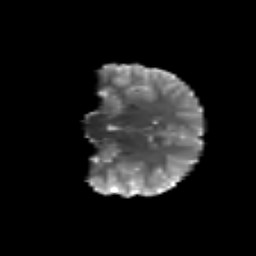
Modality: T2w
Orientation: coronal
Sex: female
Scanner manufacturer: siemens
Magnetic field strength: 3 T
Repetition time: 5 s
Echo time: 0.071 s